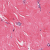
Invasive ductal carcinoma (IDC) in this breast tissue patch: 0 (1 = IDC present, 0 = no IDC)